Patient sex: M
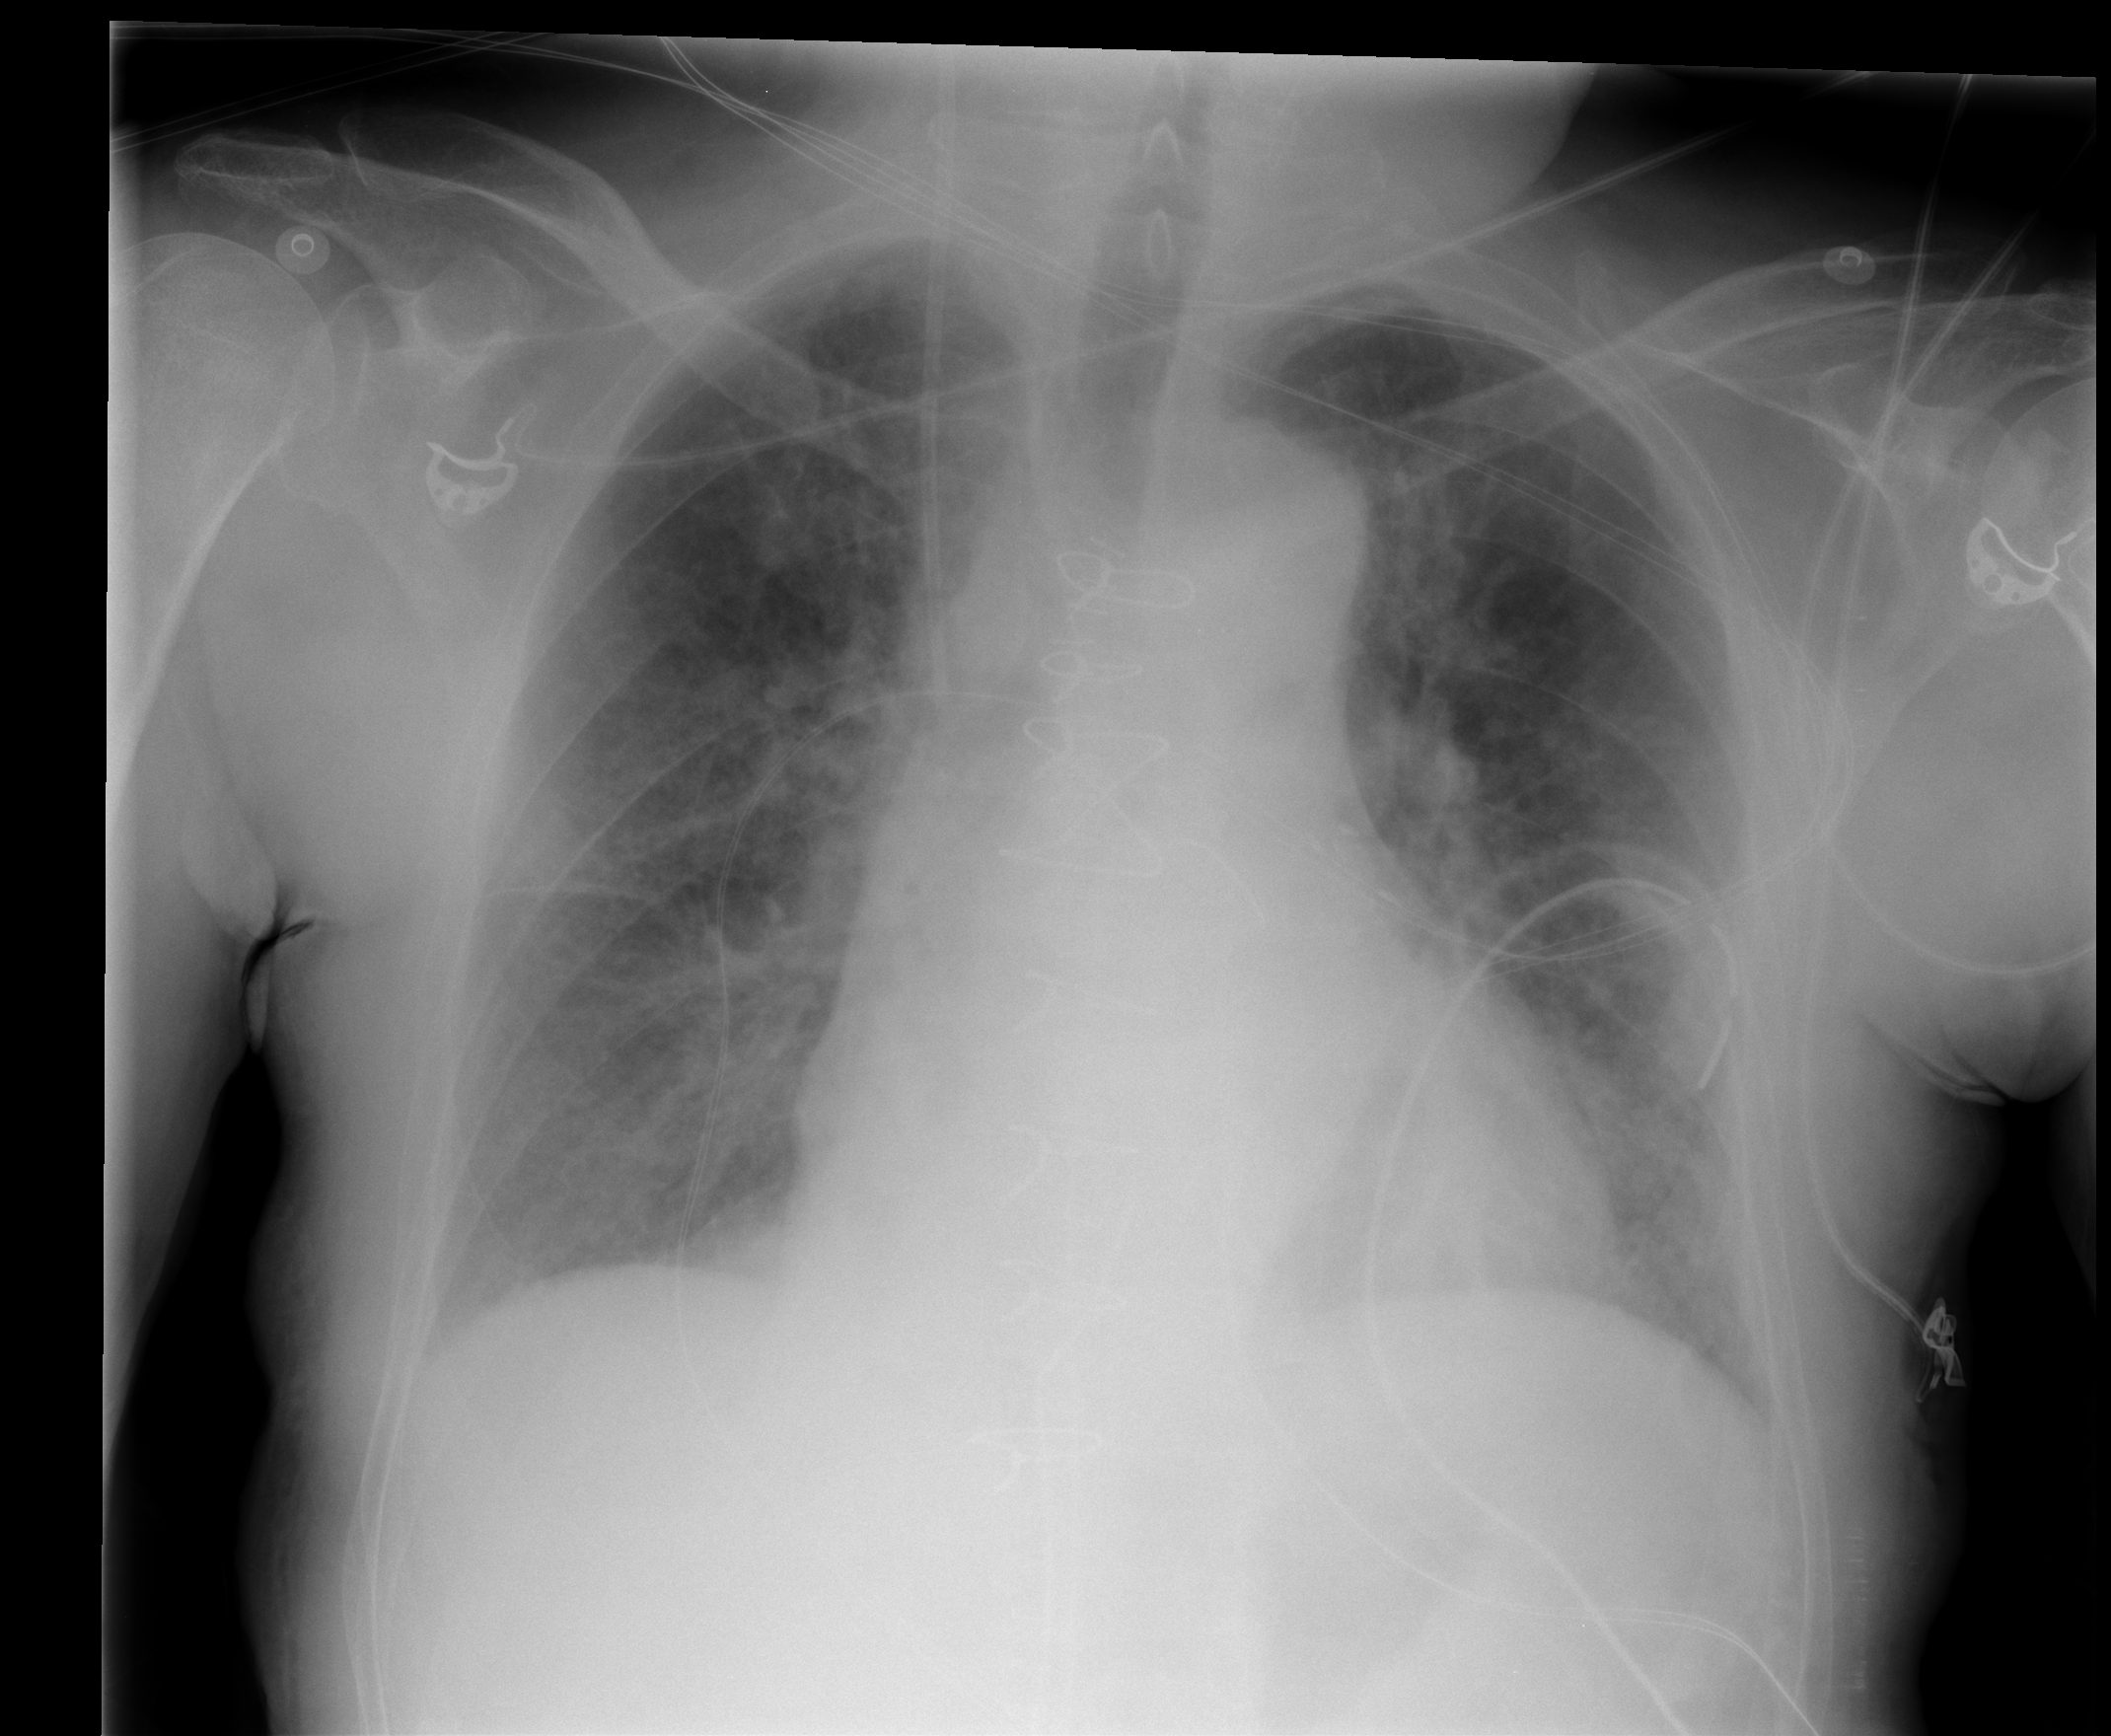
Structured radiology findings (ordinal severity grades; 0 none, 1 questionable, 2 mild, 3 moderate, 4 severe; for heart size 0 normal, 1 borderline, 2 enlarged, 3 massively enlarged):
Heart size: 0
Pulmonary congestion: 2
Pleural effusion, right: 0
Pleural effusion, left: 0
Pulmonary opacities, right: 2
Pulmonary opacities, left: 2
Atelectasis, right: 2
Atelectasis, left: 0